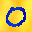
Label: 0